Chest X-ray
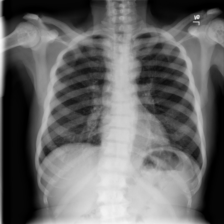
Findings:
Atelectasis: negative
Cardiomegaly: negative
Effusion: negative
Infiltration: negative
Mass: negative
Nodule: negative
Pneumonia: negative
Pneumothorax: negative
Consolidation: negative
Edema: negative
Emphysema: negative
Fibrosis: negative
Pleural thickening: negative
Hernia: negative